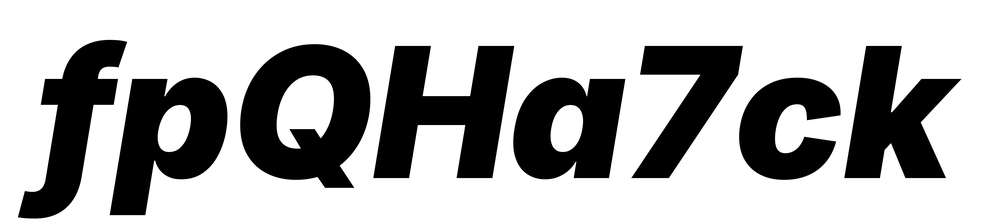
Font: Inter-Italic_Black_Italic